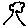
Label: tree